Question: Note:
1. Refresh tables in Excel that are linked to an Access database
2. Tables in Excel need to be refreshed in order e.g Test_Sheet1, Test_Sheet2, Test_Sheet3
3. Excel files are accessed by multiple users
Question
In Access vba, If an excel file is in use (Read only), How can I implement a delay in the Access vba code to wait for the file to be Read/write so that it can continue with the code (refresh tables , save/close file). Please note that The excel files do need to be refreshed in order.
I did Implement a Error handle with time delay, so if error number = 1004 then delay by X.
This didn't really do the Job.
<URL>
'''
Function RefreshExcelTables()
Dim ExcelApp As Object
Set ExcelApp = CreateObject("Excel.Application")
ExcelApp.workbooks.Open "c: est\Test_Sheet1.xlsb"
ExcelApp.ActiveWorkbook.refreshall
ExcelApp.ActiveWorkbook.Save
ExcelApp.ActiveWindow.Close
ExcelApp.workbooks.Open "c: est\Test_Sheet2.xlsb"
ExcelApp.ActiveWorkbook.refreshall
ExcelApp.ActiveWorkbook.Save
ExcelApp.ActiveWindow.Close
ExcelApp.workbooks.Open "c: est\Test_Sheet3.xlsb"
ExcelApp.ActiveWorkbook.refreshall
ExcelApp.ActiveWorkbook.Save
ExcelApp.ActiveWindow.Close
Set ExcelApp = Nothing
End Function
'''
Popup messages (images below)

Update
'''
Function RefreshExcelTables()
On Error GoTo Error
Dim ExcelApp As Object
Set ExcelApp = CreateObject("Excel.Application")
ExcelApp.workbooks.Open "c: est\Test_Sheet1.xlsb"
ExcelApp.ActiveWorkbook.refreshall
ExcelApp.ActiveWorkbook.Save
ExcelApp.ActiveWindow.Close
ExcelApp.workbooks.Open "c: est\Test_Sheet2.xlsb"
ExcelApp.ActiveWorkbook.refreshall
ExcelApp.ActiveWorkbook.Save
ExcelApp.ActiveWindow.Close
ExcelApp.workbooks.Open "c: est\Test_Sheet3.xlsb"
ExcelApp.ActiveWorkbook.refreshall
ExcelApp.ActiveWorkbook.Save
ExcelApp.ActiveWindow.Close
Error:
If Err.Number = 1004 Then
call pause(5)
Resume
End If
Set ExcelApp = Nothing
End Function
Public Function Pause(intSeconds As Integer)
Dim dblStart As Double
If intSeconds > 0 Then
dblStart = Timer()
Do While Timer < dblStart + intSeconds
Loop
End If
End Function
'''
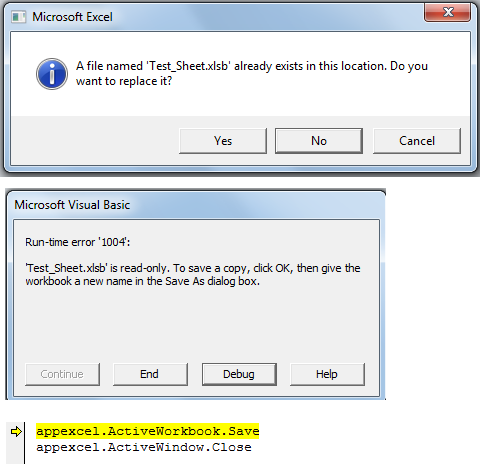
Answer: I used to use this for pausing code processing:
'''
Public Function Pause(intSeconds As Integer)
Dim dblStart As Double
If intSeconds > 0 Then
dblStart = Timer()
Do While Timer < dblStart + intSeconds
' Twiddle thumbs
Loop
End If
End Function
'''
So you would just: 'Call Pause(1)' wherever you need the pause at and it will wait for a second.
Works well if you only need to delay in full second increments. I have another more robust one with more code that can be used for much smaller increments if you want it instead.